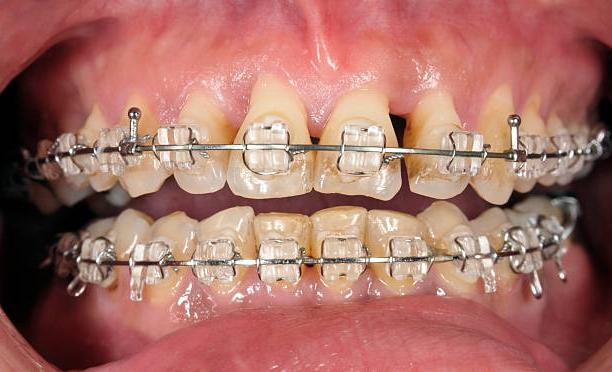
Condition: Gingivitis